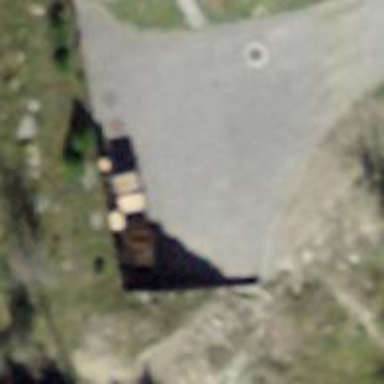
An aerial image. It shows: Gate.